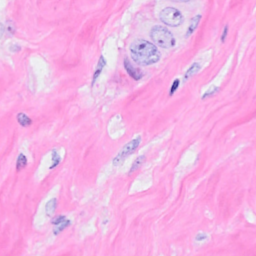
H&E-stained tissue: Breast